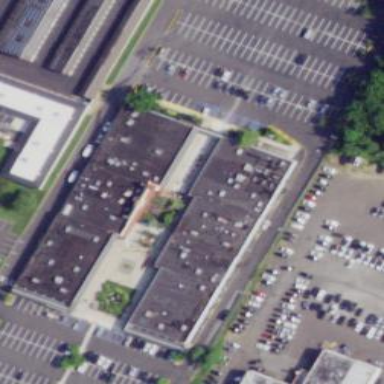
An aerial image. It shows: Retail building.